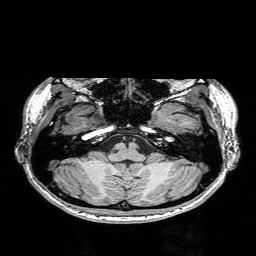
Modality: T1w
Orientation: coronal
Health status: healthy
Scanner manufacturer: siemens
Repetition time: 2.53 s
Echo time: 0.00332 s